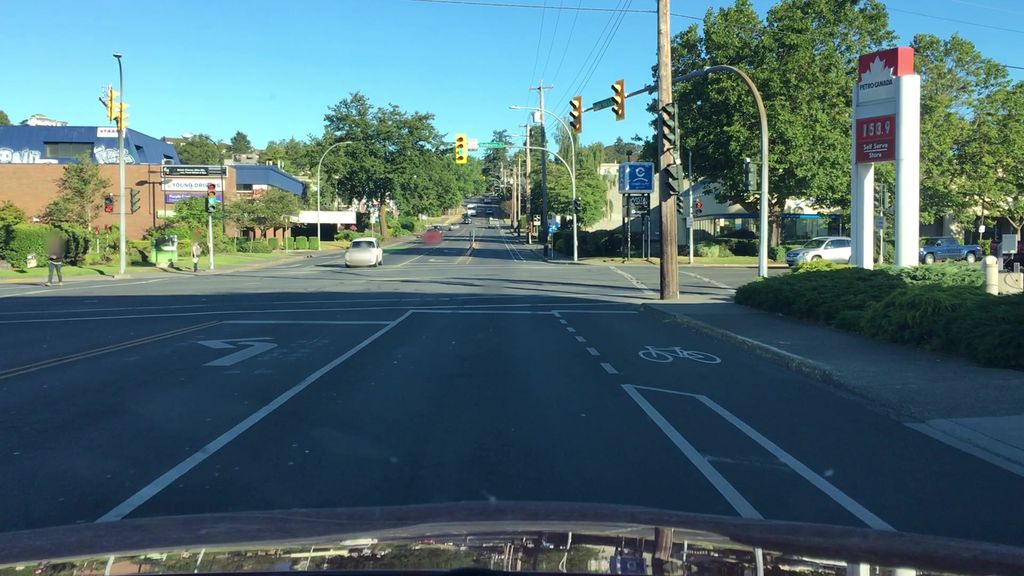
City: victoria